Field crop: maize
Growth stage: 2
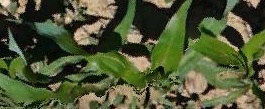
Species: maize